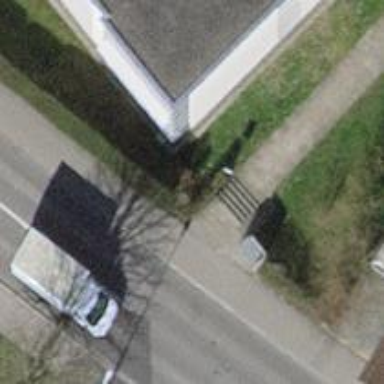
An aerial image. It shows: Steps with paving stones. There is ramp available as well.